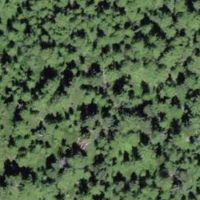
EUNIS habitat code: 43
Species observed at this site:
Lyrurus tetrix